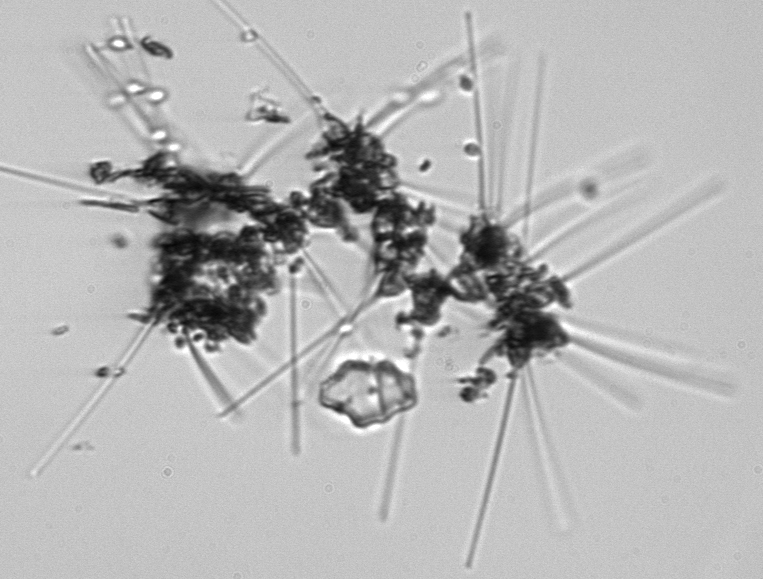
Label: Asterionellopsis_glacialis